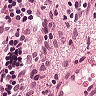
Metastatic tissue present: no